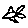
Label: fish